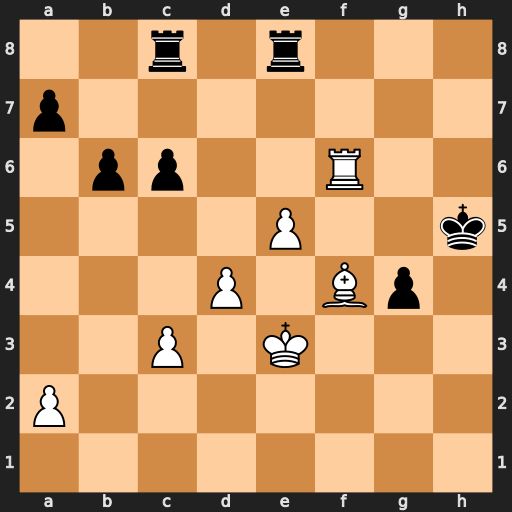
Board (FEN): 2r1r3/p7/1pp2R2/4P2k/3P1Bp1/2P1K3/P7/8
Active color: w
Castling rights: -
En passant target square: -
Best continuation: Rh6#